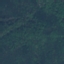
Label: Forest